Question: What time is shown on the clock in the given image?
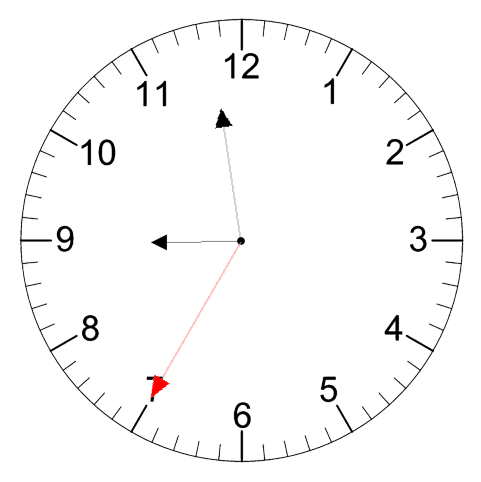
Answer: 08:58:35